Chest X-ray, AP view. Patient: 56 years old, sex M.
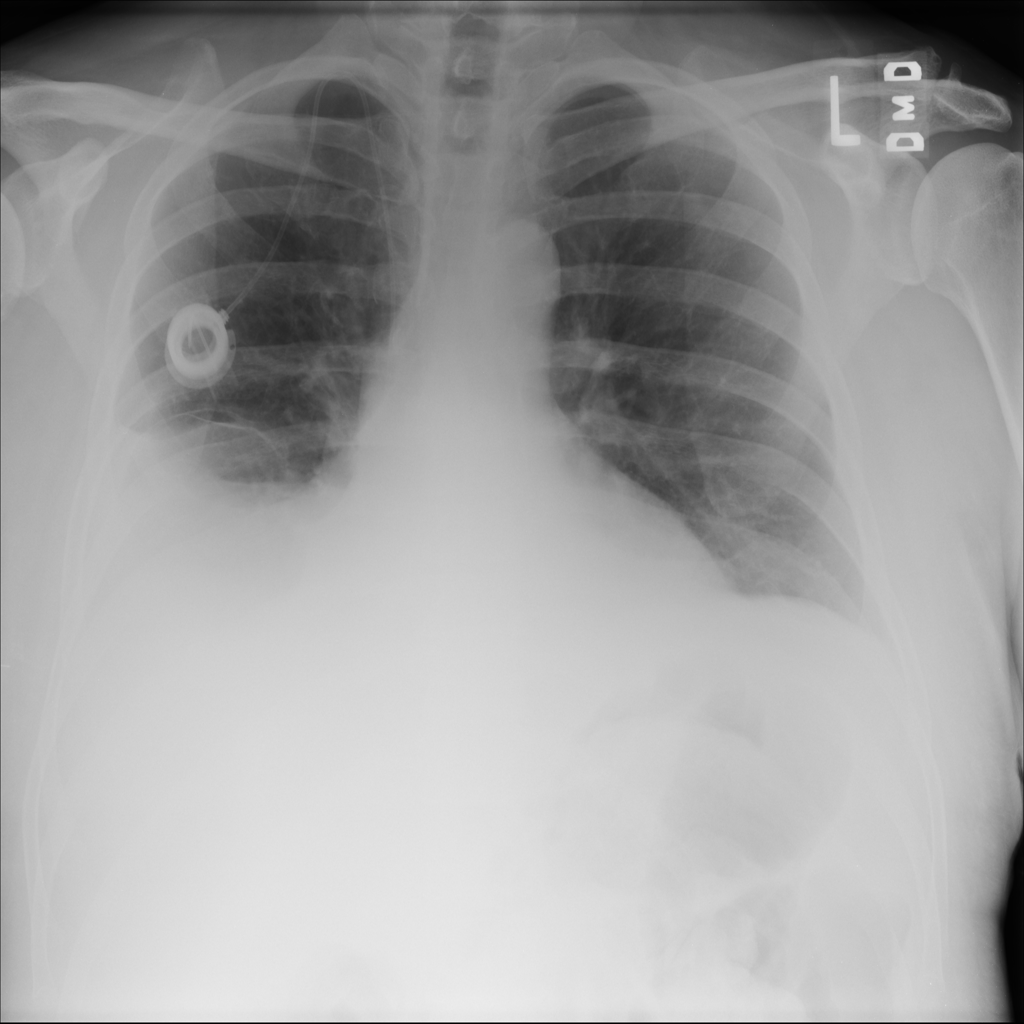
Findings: No Finding